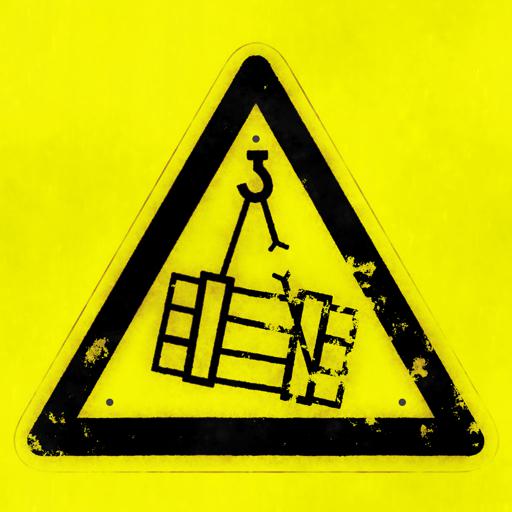
Tags: black crane danger sign warning yellow